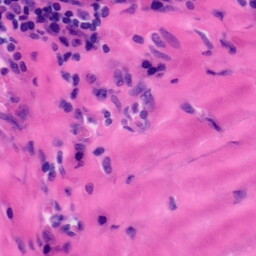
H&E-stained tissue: Tonsil